Question: With ASP.NET Code :
'''
<%@ Page Language="C#" AutoEventWireup="true" CodeBehind="Requests.aspx.cs" Inherits="Portal.Requests"
MasterPageFile="Portal.Master" Title="Requests Log" %>
<asp:Content runat="server" ContentPlaceHolderID="MainContentPlaceHolder">
<div class="block" id="options">
<h2>
Requests Log
</h2>
<div style="padding: 12px 13px 0px 12px;">
<asp:Label runat="server" Text="Search :" CssClass="label" />
<asp:TextBox ID="txtSearch" runat="server" Size="16" CssClass="textbox" />
<asp:Button ID="btnSearch" CssClass="button" Style="float: right" runat="server" Text="Search" OnClick="Search" />
</div>
<div style="width: 100%; text-align:center; color: #4E1329; font-size: smaller; float:none; display:inline;">
you can search by acc no and username
</div>
<div style="padding-top: 10px; width: 250px; margin-left: auto; margin-right: auto;">
<asp:GridView ID="requestsGrid" runat="server" AutoGenerateColumns="False" GridLines="Horizontal">
<Columns>
<asp:BoundField DataField="FirstColumn" HeaderText="Who and When" HeaderStyle-Width="120px" />
<asp:BoundField DataField="Type" HeaderText="Type" HeaderStyle-Width="40px" />
<asp:TemplateField HeaderText="File" HeaderStyle-Width="25px">
<ItemTemplate>
<asp:LinkButton ID="btnDownload" runat="server" Text=".zip" CommandArgument='<%# Bind("Id") %>'
OnClick="Download" />
</ItemTemplate>
</asp:TemplateField>
</Columns>
<RowStyle HorizontalAlign="Center" VerticalAlign="Middle" />
</asp:GridView>
</div>
</div>
</asp:Content>
'''
Rendered :
'''
<!DOCTYPE html PUBLIC "-//W3C//DTD XHTML 1.0 Transitional//EN" "http://www.w3.org/TR/xhtml1/DTD/xhtml1-transitional.dtd">
<html xmlns="http://www.w3.org/1999/xhtml">
<head><title>
Requests Log
</title><link rel="shortcut icon" type="image/ico" href="favicon.ico" /><link rel="icon" href="favicon.ico" type="image/ico" /><link rel="stylesheet" type="text/css" href="Styles/Stylesheet.css" /><meta name="viewport" content="width = device-width, initial-scale = 1, user-scalable = yes" /><meta name="apple-mobile-web-app-capable" content="yes" /></head>
<body>
<form method="post" action="Requests.aspx" id="ctl01">
<div class="aspNetHidden">
<input type="hidden" name="__EVENTTARGET" id="__EVENTTARGET" value="" />
<input type="hidden" name="__EVENTARGUMENT" id="__EVENTARGUMENT" value="" />
<input type="hidden" name="__VIEWSTATE" id="__VIEWSTATE" value="/wEPDwUKMTM3NTI0NjYyOQ9kFgJmD2QWAgIDD2QWAgIDD2QWAgIHDzwrABECAA8WBB4LXyFEYXRhQm91bmRnHgtfIUl0ZW1Db3VudAIWZAEQFgAWABYAFgJmD2QWLgIBD2QWBmYPDxYCHgRUZXh0BRI1IGRheXMgYWdvIGJ5IG1hc2lkZAIBDw8WAh8CBQZHVTk5OTlkZAICD2QWAgIBDw8WAh4PQ29tbWFuZEFyZ3VtZW50BQExZGQCAg9kFgZmDw8WAh8CBRI1IGRheXMgYWdvIGJ5IG1hc2lkZAIBDw8WAh8CBQZHVTk5OTlkZAICD2QWAgIBDw8WAh8DBQE4ZGQCAw9kFgZmDw8WAh8CBRI1IGRheXMgYWdvIGJ5IG1hc2lkZAIBDw8WAh8CBQRDQUFSZGQCAg9kFgICAQ8PFgIfAwUCMTJkZAIED2QWBmYPDxYCHwIFEjUgZGF5cyBhZ28gYnkgbWFzaWRkAgEPDxYCHwIFBENBQVJkZAICD2QWAgIBDw8WAh8DBQIxM2RkAgUPZBYGZg8PFgIfAgUSNSBkYXlzIGFnbyBieSBtYXNpZGQCAQ8PFgIfAgUEQ0FBUmRkAgIPZBYCAgEPDxYCHwMFAjE0ZGQCBg9kFgZmDw8WAh8CBRI1IGRheXMgYWdvIGJ5IG1hc2lkZAIBDw8WAh8CBQRDQUFSZGQCAg9kFgICAQ8PFgIfAwUCMTVkZAIHD2QWBmYPDxYCHwIFEjUgZGF5cyBhZ28gYnkgbWFzaWRkAgEPDxYCHwIFBENBQVJkZAICD2QWAgIBDw8WAh8DBQIxNmRkAggPZBYGZg8PFgIfAgUSNSBkYXlzIGFnbyBieSBtYXNpZGQCAQ8PFgIfAgUEQ0FBUmRkAgIPZBYCAgEPDxYCHwMFAjE3ZGQCCQ9kFgZmDw8WAh8CBRI1IGRheXMgYWdvIGJ5IG1hc2lkZAIBDw8WAh8CBQRDQUFSZGQCAg9kFgICAQ8PFgIfAwUCMThkZAIKD2QWBmYPDxYCHwIFEjUgZGF5cyBhZ28gYnkgbWFzaWRkAgEPDxYCHwIFBENBQVJkZAICD2QWAgIBDw8WAh8DBQIxOWRkAgsPZBYGZg8PFgIfAgUSNSBkYXlzIGFnbyBieSBtYXNpZGQCAQ8PFgIfAgUEQ0FBUmRkAgIPZBYCAgEPDxYCHwMFAjIwZGQCDA9kFgZmDw8WAh8CBRI1IGRheXMgYWdvIGJ5IG1hc2lkZAIBDw8WAh8CBQRDQUFSZGQCAg9kFgICAQ8PFgIfAwUCMjFkZAIND2QWBmYPDxYCHwIFEjIgZGF5cyBhZ28gYnkgbWFzaWRkAgEPDxYCHwIFBENBQVJkZAICD2QWAgIBDw8WAh8DBQIyMmRkAg4PZBYGZg8PFgIfAgUSMiBkYXlzIGFnbyBieSBtYXNpZGQCAQ8PFgIfAgUEQ0FBUmRkAgIPZBYCAgEPDxYCHwMFAjI3ZGQCDw9kFgZmDw8WAh8CBRIyIGRheXMgYWdvIGJ5IG1hc2lkZAIBDw8WAh8CBQRDQUFSZGQCAg9kFgICAQ8PFgIfAwUCMjhkZAIQD2QWBmYPDxYCHwIFEjIgZGF5cyBhZ28gYnkgbWFzaWRkAgEPDxYCHwIFBENBQVJkZAICD2QWAgIBDw8WAh8DBQIyOWRkAhEPZBYGZg8PFgIfAgUSMiBkYXlzIGFnbyBieSBtYXNpZGQCAQ8PFgIfAgUEQ0FBUmRkAgIPZBYCAgEPDxYCHwMFAjMwZGQCEg9kFgZmDw8WAh8CBRIyIGRheXMgYWdvIGJ5IG1hc2lkZAIBDw8WAh8CBQRDQUFSZGQCAg9kFgICAQ8PFgIfAwUCMzFkZAITD2QWBmYPDxYCHwIFEjIgZGF5cyBhZ28gYnkgbWFzaWRkAgEPDxYCHwIFBENBQVJkZAICD2QWAgIBDw8WAh8DBQIzMmRkAhQPZBYGZg8PFgIfAgUSMiBkYXlzIGFnbyBieSBtYXNpZGQCAQ8PFgIfAgUEQ0FBUmRkAgIPZBYCAgEPDxYCHwMFAjMzZGQCFQ9kFgZmDw8WAh8CBRIyIGRheXMgYWdvIGJ5IG1hc2lkZAIBDw8WAh8CBQRDQUFSZGQCAg9kFgICAQ8PFgIfAwUCMzRkZAIWD2QWBmYPDxYCHwIFEXllc3RlcmRheSBieSBtYXNpZGQCAQ8PFgIfAgUGR1U5OTk5ZGQCAg9kFgICAQ8PFgIfAwUCMzVkZAIXDw8WAh4HVmlzaWJsZWhkZBgBBSljdGwwMCRNYWluQ29udGVudFBsYWNlSG9sZGVyJHJlcXVlc3RzR3JpZA88KwAMAQgCAWR+8m8SIKqbNyNbkrQBusmcNv8bCI0kMOXnKhs2eQPoUA==" />
</div>
<script type="text/javascript">
//<![CDATA[
var theForm = document.forms['ctl01'];
if (!theForm) {
theForm = document.ctl01;
}
function __doPostBack(eventTarget, eventArgument) {
if (!theForm.onsubmit || (theForm.onsubmit() != false)) {
theForm.__EVENTTARGET.value = eventTarget;
theForm.__EVENTARGUMENT.value = eventArgument;
theForm.submit();
}
}
//]]>
</script>
<script src="/WebResource.axd?d=QZPkRLZ3fUaN6VLGec8U1eb-7A0RmvYeX7AOUpyZg60IpqTruzWtehyWdkhkl9lfeQb8mEYo0i4n5nosbE2UTMyeu9sobarSJxcUx83SFPs1&amp;t=634768237750540983" type="text/javascript"></script>
<script src="/ScriptResource.axd?d=gH6INTDR0ghdGy8187seiZld9-3hIDEUD4UZXxgbQNevT34BY6bPtKCTN86kvXWivVi5j4Mqk82c9kJeg-HGZ1gkOzd2OkB_H1SFfAw8T0nkn2J_yq_n7Tko8qp8GK6S2sFuEB6V36qw4i4I9UtNBZbY8gEyl8T9hpNAHBP1Ncc0EIlDqB6rGCKHSEZk0IqO0&amp;t=ffffffff940d030f" type="text/javascript"></script>
<script type="text/javascript">
//<![CDATA[
if (typeof(Sys) === 'undefined') throw new Error('ASP.NET Ajax client-side framework failed to load.');
//]]>
</script>
<script src="/ScriptResource.axd?d=SZ7Iu2p7Dx3sirGc0eodEyXdoKWQbBb85Myy8mEmJcXjSVSUbobpetDKV_2kbrQbyRsPhW2vufjIr6XDGEt7v-ukuTFQq2fNuNOHhcfIHAnmuQRWEXvmSJLpONklLNI8hQI7wxVjfx7Qg6EKoJkMvo4NWxeD_ZHIemwcs1W1QwmKgcv6UKwwzLFcarl9GeoC0&amp;t=ffffffff940d030f" type="text/javascript"></script>
<div class="aspNetHidden">
<input type="hidden" name="__EVENTVALIDATION" id="__EVENTVALIDATION" value="/wEWGQKutYr8AwLI4arfCwLM08eUAgLIs/LdCwL5l4+IBwKqhYmXBwLjpMWIAgLsw7D4AQKN7v/UCQLu7ta3DALHv6LwCwKV16SoBwLup/DgBgLHs/78AwL4l5unDwKphZW2DwLipNGnCgLrw7yXCgKM7ov0AQLt7uLWBALGv66PBAKT17BRAuyn/AkCxbOKpg0C9pen0AiNJ9hTWsRav+IvckroC8qB9LGJ+gh+z0AvBqjhxR2QQA==" />
</div>
<script type="text/javascript">
//<![CDATA[
Sys.WebForms.PageRequestManager._initialize('ctl00$ScriptManager1', 'ctl01', [], [], [], 90, 'ctl00');
//]]>
</script>
<div id="header" style="text-align:center;padding-top:5px;">
<img id="uaLogo" alt="UA Logo" src="../UALogo.png" />
</div>
<div id="wrapper">
<div class="block" id="options">
<h2>
Requests Log
</h2>
<div style="padding: 12px 13px 0px 12px;">
<span class="label">Search :</span>
<input name="ctl00$MainContentPlaceHolder$txtSearch" type="text" id="MainContentPlaceHolder_txtSearch" class="textbox" Size="16" />
<input type="submit" name="ctl00$MainContentPlaceHolder$btnSearch" value="Search" id="MainContentPlaceHolder_btnSearch" class="button" style="float: right" />
</div>
<div style="width: 100%; text-align:center; color: #4E1329; font-size: smaller; float:none; display:inline;">
you can search by acc no and username
</div>
<div style="padding-top: 10px; width: 250px; margin-left: auto; margin-right: auto;">
<div>
<table cellspacing="0" rules="rows" border="1" id="MainContentPlaceHolder_requestsGrid" style="border-collapse:collapse;">
<tr>
<th scope="col" style="width:120px;">Who and When</th><th scope="col" style="width:40px;">Type</th><th scope="col" style="width:25px;">File</th>
</tr><tr align="center" valign="middle">
<td>5 days ago by masi</td><td>GU9999</td><td>
<a id="MainContentPlaceHolder_requestsGrid_btnDownload_0" href="javascript:__doPostBack(&#39;ctl00$MainContentPlaceHolder$requestsGrid$ctl02$btnDownload&#39;,&#39;&#39;)">.zip</a>
</td>
</tr><tr align="center" valign="middle">
<td>5 days ago by masi</td><td>GU9999</td><td>
<a id="MainContentPlaceHolder_requestsGrid_btnDownload_1" href="javascript:__doPostBack(&#39;ctl00$MainContentPlaceHolder$requestsGrid$ctl03$btnDownload&#39;,&#39;&#39;)">.zip</a>
</td>
</tr><tr align="center" valign="middle">
<td>5 days ago by masi</td><td>CAAR</td><td>
<a id="MainContentPlaceHolder_requestsGrid_btnDownload_2" href="javascript:__doPostBack(&#39;ctl00$MainContentPlaceHolder$requestsGrid$ctl04$btnDownload&#39;,&#39;&#39;)">.zip</a>
</td>
</tr><tr align="center" valign="middle">
<td>5 days ago by masi</td><td>CAAR</td><td>
<a id="MainContentPlaceHolder_requestsGrid_btnDownload_3" href="javascript:__doPostBack(&#39;ctl00$MainContentPlaceHolder$requestsGrid$ctl05$btnDownload&#39;,&#39;&#39;)">.zip</a>
</td>
</tr><tr align="center" valign="middle">
<td>5 days ago by masi</td><td>CAAR</td><td>
<a id="MainContentPlaceHolder_requestsGrid_btnDownload_4" href="javascript:__doPostBack(&#39;ctl00$MainContentPlaceHolder$requestsGrid$ctl06$btnDownload&#39;,&#39;&#39;)">.zip</a>
</td>
</tr><tr align="center" valign="middle">
<td>5 days ago by masi</td><td>CAAR</td><td>
<a id="MainContentPlaceHolder_requestsGrid_btnDownload_5" href="javascript:__doPostBack(&#39;ctl00$MainContentPlaceHolder$requestsGrid$ctl07$btnDownload&#39;,&#39;&#39;)">.zip</a>
</td>
</tr><tr align="center" valign="middle">
<td>5 days ago by masi</td><td>CAAR</td><td>
<a id="MainContentPlaceHolder_requestsGrid_btnDownload_6" href="javascript:__doPostBack(&#39;ctl00$MainContentPlaceHolder$requestsGrid$ctl08$btnDownload&#39;,&#39;&#39;)">.zip</a>
</td>
</tr><tr align="center" valign="middle">
<td>5 days ago by masi</td><td>CAAR</td><td>
<a id="MainContentPlaceHolder_requestsGrid_btnDownload_7" href="javascript:__doPostBack(&#39;ctl00$MainContentPlaceHolder$requestsGrid$ctl09$btnDownload&#39;,&#39;&#39;)">.zip</a>
</td>
</tr><tr align="center" valign="middle">
<td>5 days ago by masi</td><td>CAAR</td><td>
<a id="MainContentPlaceHolder_requestsGrid_btnDownload_8" href="javascript:__doPostBack(&#39;ctl00$MainContentPlaceHolder$requestsGrid$ctl10$btnDownload&#39;,&#39;&#39;)">.zip</a>
</td>
</tr><tr align="center" valign="middle">
<td>5 days ago by masi</td><td>CAAR</td><td>
<a id="MainContentPlaceHolder_requestsGrid_btnDownload_9" href="javascript:__doPostBack(&#39;ctl00$MainContentPlaceHolder$requestsGrid$ctl11$btnDownload&#39;,&#39;&#39;)">.zip</a>
</td>
</tr><tr align="center" valign="middle">
<td>5 days ago by masi</td><td>CAAR</td><td>
<a id="MainContentPlaceHolder_requestsGrid_btnDownload_10" href="javascript:__doPostBack(&#39;ctl00$MainContentPlaceHolder$requestsGrid$ctl12$btnDownload&#39;,&#39;&#39;)">.zip</a>
</td>
</tr><tr align="center" valign="middle">
<td>5 days ago by masi</td><td>CAAR</td><td>
<a id="MainContentPlaceHolder_requestsGrid_btnDownload_11" href="javascript:__doPostBack(&#39;ctl00$MainContentPlaceHolder$requestsGrid$ctl13$btnDownload&#39;,&#39;&#39;)">.zip</a>
</td>
</tr><tr align="center" valign="middle">
<td>2 days ago by masi</td><td>CAAR</td><td>
<a id="MainContentPlaceHolder_requestsGrid_btnDownload_12" href="javascript:__doPostBack(&#39;ctl00$MainContentPlaceHolder$requestsGrid$ctl14$btnDownload&#39;,&#39;&#39;)">.zip</a>
</td>
</tr><tr align="center" valign="middle">
<td>2 days ago by masi</td><td>CAAR</td><td>
<a id="MainContentPlaceHolder_requestsGrid_btnDownload_13" href="javascript:__doPostBack(&#39;ctl00$MainContentPlaceHolder$requestsGrid$ctl15$btnDownload&#39;,&#39;&#39;)">.zip</a>
</td>
</tr><tr align="center" valign="middle">
<td>2 days ago by masi</td><td>CAAR</td><td>
<a id="MainContentPlaceHolder_requestsGrid_btnDownload_14" href="javascript:__doPostBack(&#39;ctl00$MainContentPlaceHolder$requestsGrid$ctl16$btnDownload&#39;,&#39;&#39;)">.zip</a>
</td>
</tr><tr align="center" valign="middle">
<td>2 days ago by masi</td><td>CAAR</td><td>
<a id="MainContentPlaceHolder_requestsGrid_btnDownload_15" href="javascript:__doPostBack(&#39;ctl00$MainContentPlaceHolder$requestsGrid$ctl17$btnDownload&#39;,&#39;&#39;)">.zip</a>
</td>
</tr><tr align="center" valign="middle">
<td>2 days ago by masi</td><td>CAAR</td><td>
<a id="MainContentPlaceHolder_requestsGrid_btnDownload_16" href="javascript:__doPostBack(&#39;ctl00$MainContentPlaceHolder$requestsGrid$ctl18$btnDownload&#39;,&#39;&#39;)">.zip</a>
</td>
</tr><tr align="center" valign="middle">
<td>2 days ago by masi</td><td>CAAR</td><td>
<a id="MainContentPlaceHolder_requestsGrid_btnDownload_17" href="javascript:__doPostBack(&#39;ctl00$MainContentPlaceHolder$requestsGrid$ctl19$btnDownload&#39;,&#39;&#39;)">.zip</a>
</td>
</tr><tr align="center" valign="middle">
<td>2 days ago by masi</td><td>CAAR</td><td>
<a id="MainContentPlaceHolder_requestsGrid_btnDownload_18" href="javascript:__doPostBack(&#39;ctl00$MainContentPlaceHolder$requestsGrid$ctl20$btnDownload&#39;,&#39;&#39;)">.zip</a>
</td>
</tr><tr align="center" valign="middle">
<td>2 days ago by masi</td><td>CAAR</td><td>
<a id="MainContentPlaceHolder_requestsGrid_btnDownload_19" href="javascript:__doPostBack(&#39;ctl00$MainContentPlaceHolder$requestsGrid$ctl21$btnDownload&#39;,&#39;&#39;)">.zip</a>
</td>
</tr><tr align="center" valign="middle">
<td>2 days ago by masi</td><td>CAAR</td><td>
<a id="MainContentPlaceHolder_requestsGrid_btnDownload_20" href="javascript:__doPostBack(&#39;ctl00$MainContentPlaceHolder$requestsGrid$ctl22$btnDownload&#39;,&#39;&#39;)">.zip</a>
</td>
</tr><tr align="center" valign="middle">
<td>yesterday by masi</td><td>GU9999</td><td>
<a id="MainContentPlaceHolder_requestsGrid_btnDownload_21" href="javascript:__doPostBack(&#39;ctl00$MainContentPlaceHolder$requestsGrid$ctl23$btnDownload&#39;,&#39;&#39;)">.zip</a>
</td>
</tr>
</table>
</div>
</div>
</div>
</div>
</form>
</body>
</html>
'''
css :
'''
.block
{
margin: 0 auto;
width: 440px;
background-color: #FAFAFA;
border-radius: 6px;
box-shadow: 3px 3px 3px #888888;
padding-bottom: 10px;
border: 1px solid #4e1329;
}
.block > *
{
position: relative;
}
#options
{
width: 273px;
height: auto;
}
'''
I get :

Why does the label/div (ive tried both) not center?
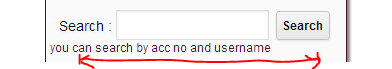
Answer: Change:
'''
<div style="text-align:center; color: #4E1329; font-size: smaller; float:none">
you can search by acc no and username
</div>
'''
to
'''
<div style="width: 100%; text-align:center; color: #4E1329; font-size: smaller; display:inline;">
you can search by acc no and username
</div>
'''
Note: You might also want to consider using CSS classes rather than inline styling.
Ok after seeing your edit, your class 'block' needs to set a width. In order for the text to be able to centre it needs to be 100% width. In order for 100% width to work, you need a parent with a width. If block has a width, please post the CSS for it.
'display:inline' is confusing it now. This and 'float:none;' need removing.
'''
<div style="width: 100%; text-align:center; color: #4E1329; font-size: smaller;">
you can search by acc no and username
</div>
'''
Fiddle Example: <URL>